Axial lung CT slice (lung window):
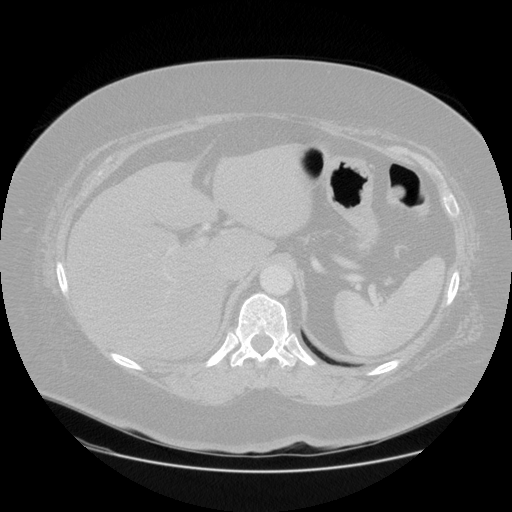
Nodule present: no